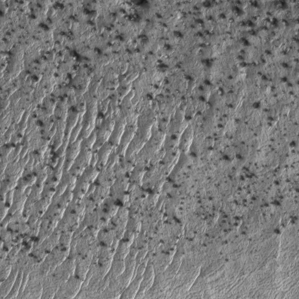
Label: frost